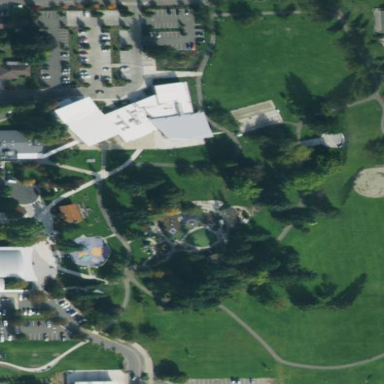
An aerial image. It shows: Park.